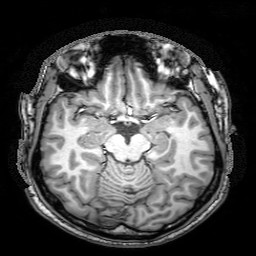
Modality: T1w
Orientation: axial
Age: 28
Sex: male
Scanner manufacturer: philips
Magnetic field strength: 3 T
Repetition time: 8.148 s
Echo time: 3.737 s